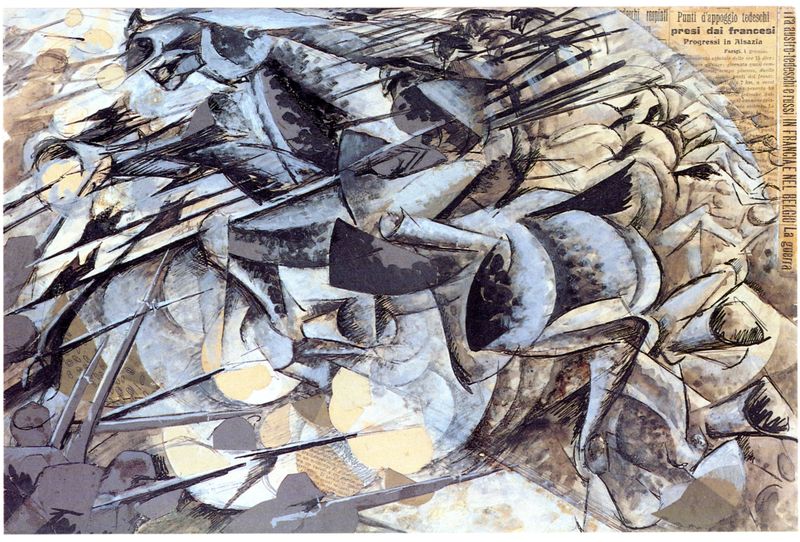
Titel: Carica di lancieri, Reiter mit angelegter Lanze
Künstler: Umberto Boccioni
Standort: Milano
Institution: Brera
Schlagwörter: angriff, blau, kampf, weiß, gelb, kubismus, bewegung, braun, frankreich, grau, hell, paris, schwarz, ölbild, beige, mützen, messer, blatt, front, schräg, pferde, reiter, beine, deutschland, hufe, schnell, schrift, papier, fahnen, italien, moderne, abstrakt, creme, formen, vergilbt, linien, amerika, französisch, krieg, schlacht, sturm, lanze, soldaten, duktus, abstraktion, collage, frottage, futurismus, panzer, form, text, waffen, zeitung, soldat, dynamik, getümmel, helm, ritter, armee, heer, schimmel, zacken, helme, gewehr, picasso, gegner, maul, nüstern, lanzen, kanonen, speere, zeit, gewehre, rösser, französische revolution, galopp, gefecht, schuss, schilde, troja, verteidigung, italienisch, übermalung, blaue reiter, bajonett, weltkrieg, miro, bajonette, meldung, boccioni, braque, flanke, zielen, schüsse, deckung, turnier, mussolini, picasse, salven, furutismus, allierten, tenbraque, brtaun, busoni, francesi